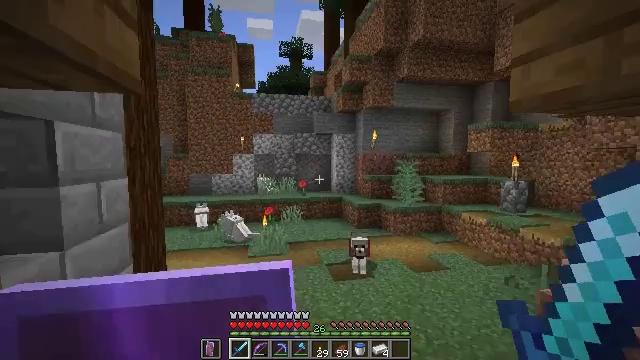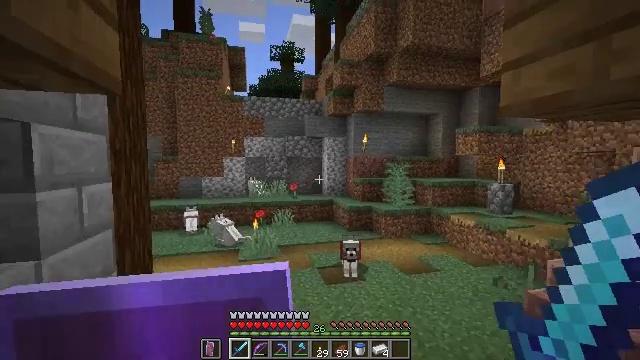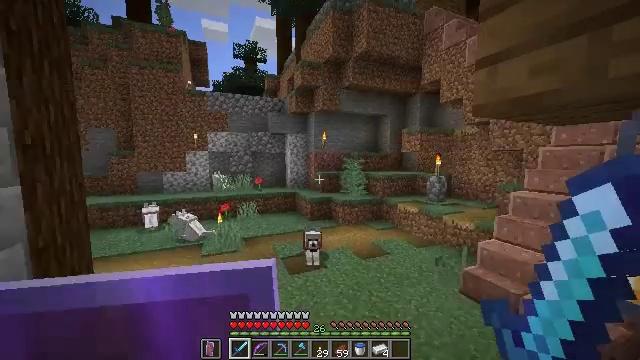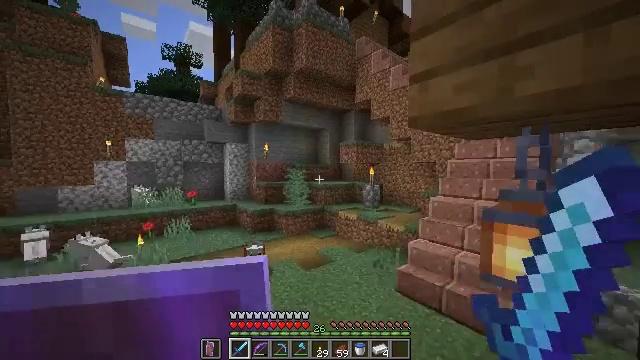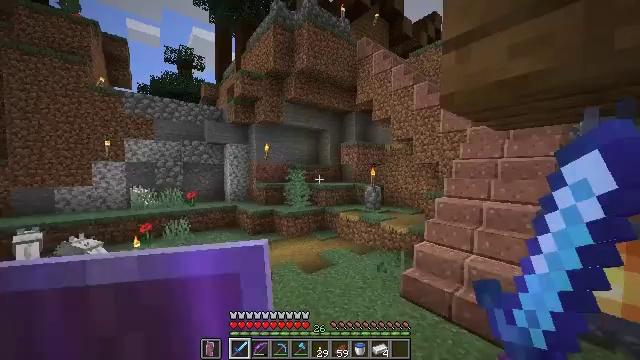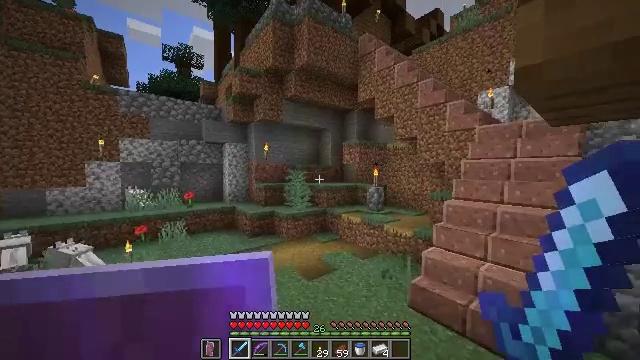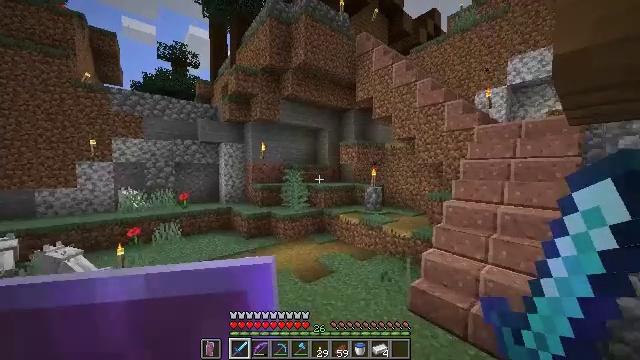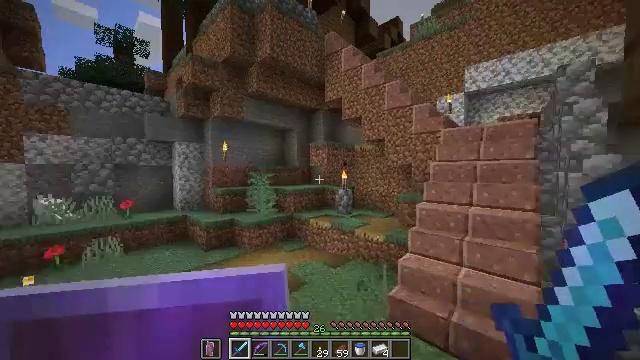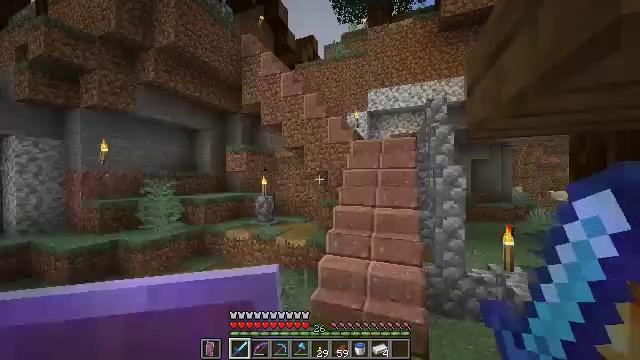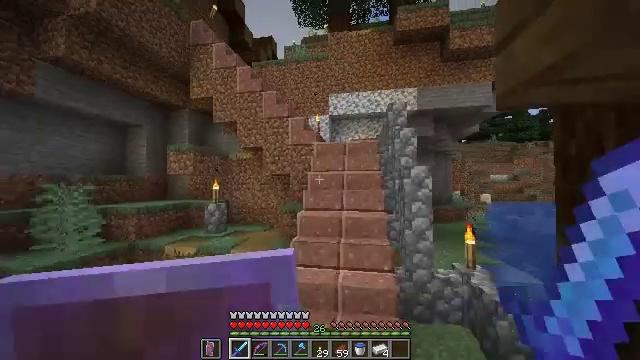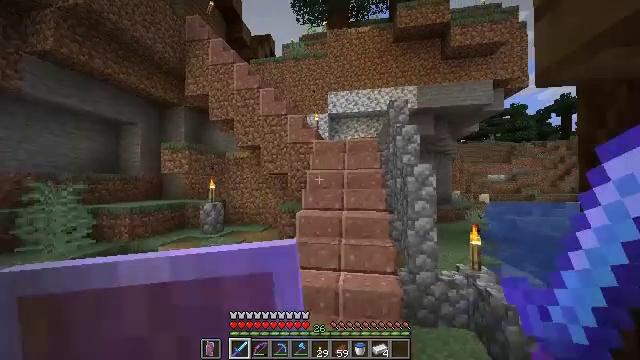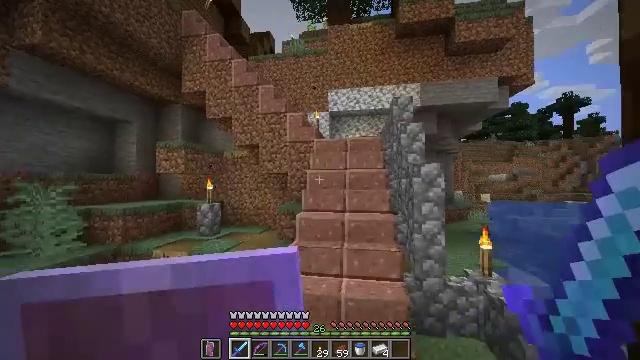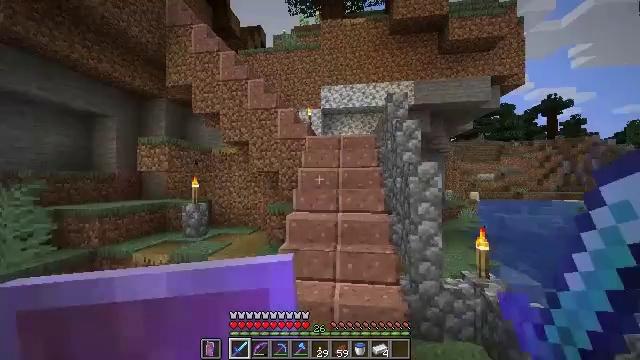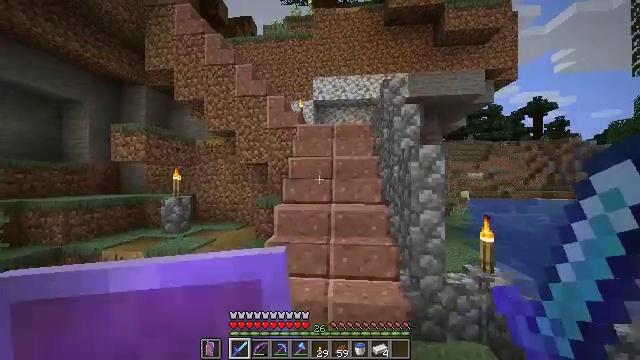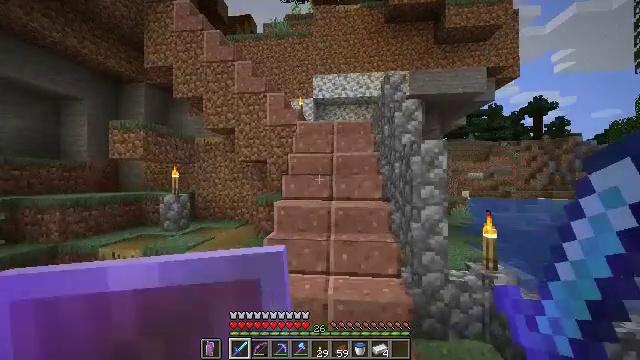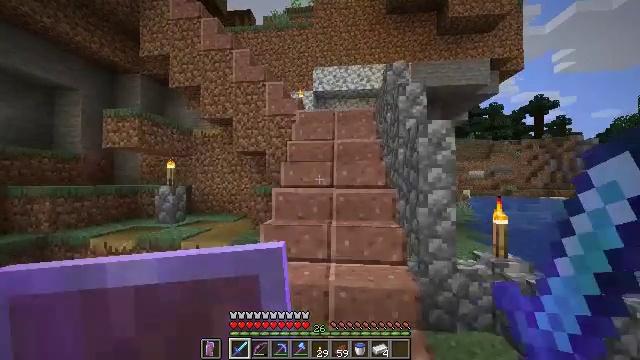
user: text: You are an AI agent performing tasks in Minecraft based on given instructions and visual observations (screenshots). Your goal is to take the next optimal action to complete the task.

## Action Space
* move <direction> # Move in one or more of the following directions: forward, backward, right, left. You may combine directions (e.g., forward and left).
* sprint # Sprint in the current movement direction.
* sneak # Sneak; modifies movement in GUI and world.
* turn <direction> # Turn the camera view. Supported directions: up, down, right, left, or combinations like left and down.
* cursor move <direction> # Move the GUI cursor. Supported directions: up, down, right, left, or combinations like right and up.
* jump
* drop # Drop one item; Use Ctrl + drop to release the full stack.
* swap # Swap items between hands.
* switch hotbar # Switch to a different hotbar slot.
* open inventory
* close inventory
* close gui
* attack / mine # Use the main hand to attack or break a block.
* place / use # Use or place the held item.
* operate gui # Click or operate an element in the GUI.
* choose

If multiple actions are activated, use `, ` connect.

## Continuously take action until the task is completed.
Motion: motion action
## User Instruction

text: Dig up potatoes from the soil.
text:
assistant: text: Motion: move forward, sprint, turn right
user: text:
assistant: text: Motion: move forward, sprint, turn right and down
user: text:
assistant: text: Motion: move forward, sprint, turn right and up
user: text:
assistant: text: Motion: move forward, sprint
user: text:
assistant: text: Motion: move forward, sprint
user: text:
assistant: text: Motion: move forward, sprint
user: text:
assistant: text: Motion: move forward, sprint, turn right
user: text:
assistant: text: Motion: move forward, sprint, turn right and up
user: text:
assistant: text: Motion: move forward, sprint, turn right and up
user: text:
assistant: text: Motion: move forward, sprint
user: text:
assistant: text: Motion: move forward, sprint
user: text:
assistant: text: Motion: move forward, sprint, turn right
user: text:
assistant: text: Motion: move forward, turn right
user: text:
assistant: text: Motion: move forward
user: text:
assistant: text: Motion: move forward, sprint
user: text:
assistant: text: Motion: move forward, sprint
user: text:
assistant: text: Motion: move forward
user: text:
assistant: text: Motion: move forward, turn right
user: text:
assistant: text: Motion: move forward
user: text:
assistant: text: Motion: move forward
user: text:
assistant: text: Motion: move forward, sprint
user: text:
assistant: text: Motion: move forward, sprint
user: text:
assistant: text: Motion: move forward
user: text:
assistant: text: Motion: move forward
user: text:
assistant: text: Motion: move forward
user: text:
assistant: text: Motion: move forward
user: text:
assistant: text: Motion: move forward
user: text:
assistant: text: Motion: move forward
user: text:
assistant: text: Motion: move forward
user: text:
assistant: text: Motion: move forward, turn left